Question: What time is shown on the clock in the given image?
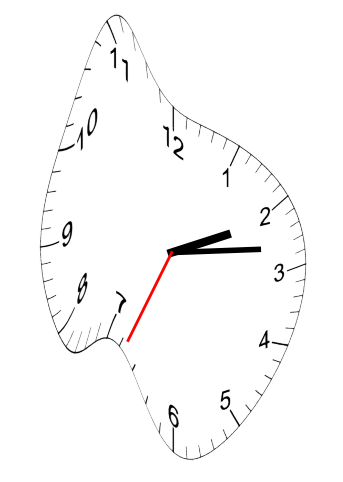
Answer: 02:13:34